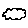
Label: cloud